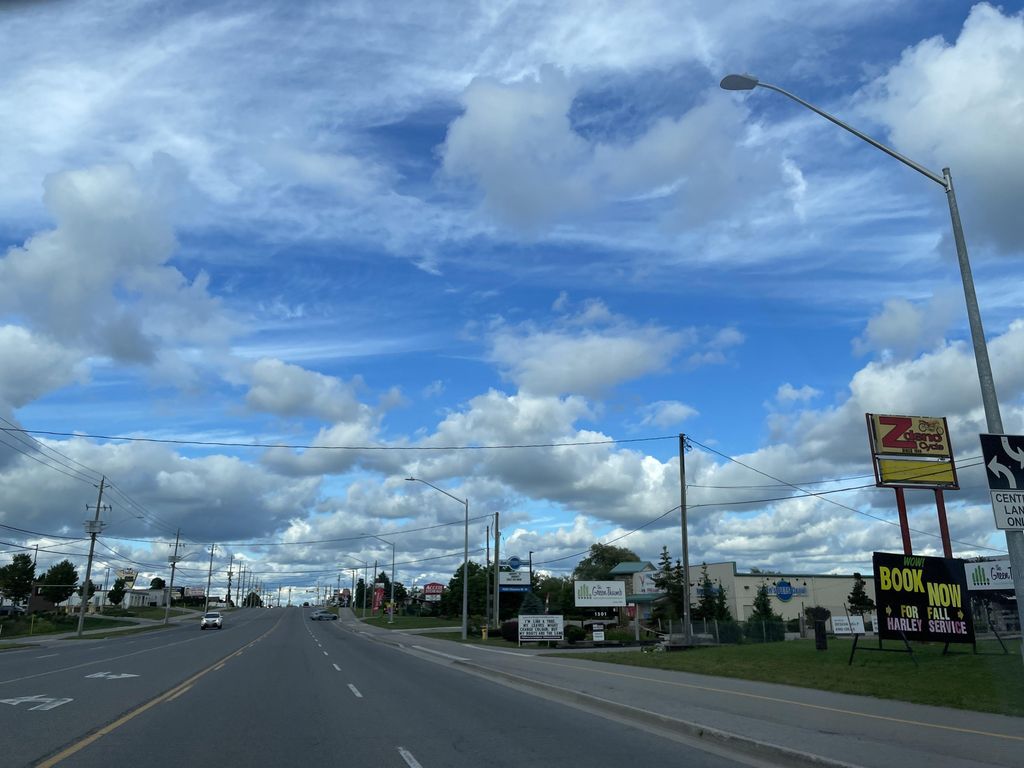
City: kitchener-waterloo